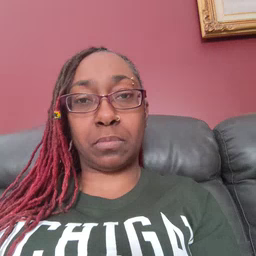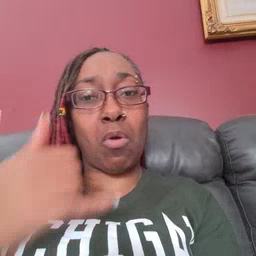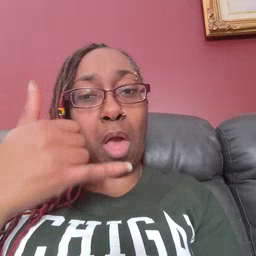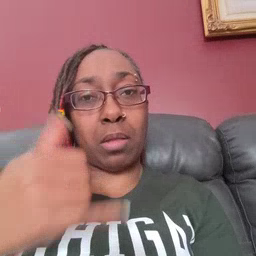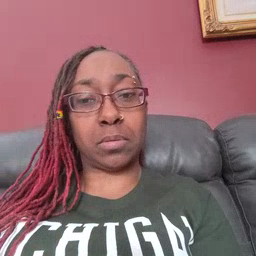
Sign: callonphone